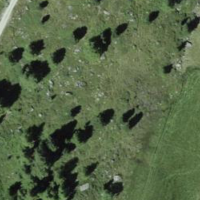
EUNIS habitat code: 26
Species observed at this site:
Calluna vulgaris